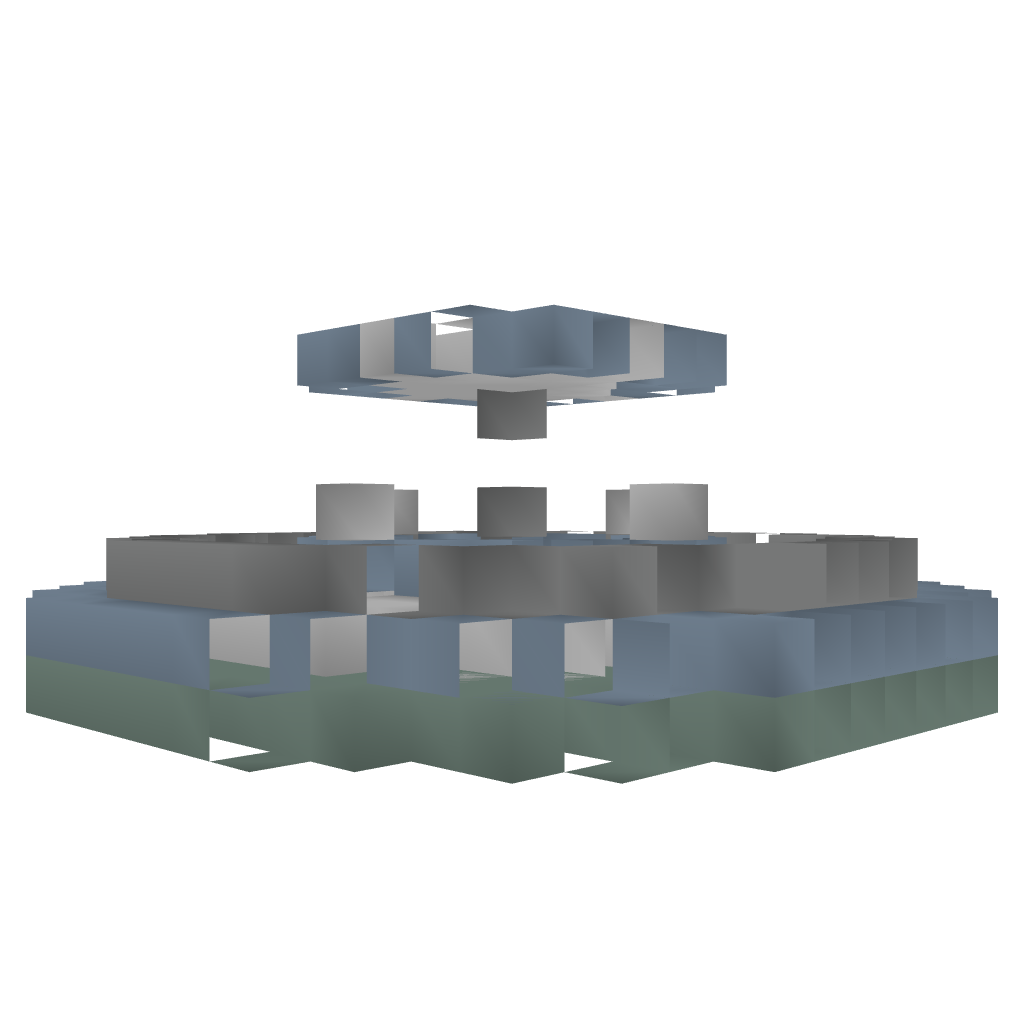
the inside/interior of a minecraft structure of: Chafariz/Fonte - Fountain 02